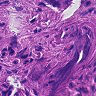
Metastatic tissue present: yes